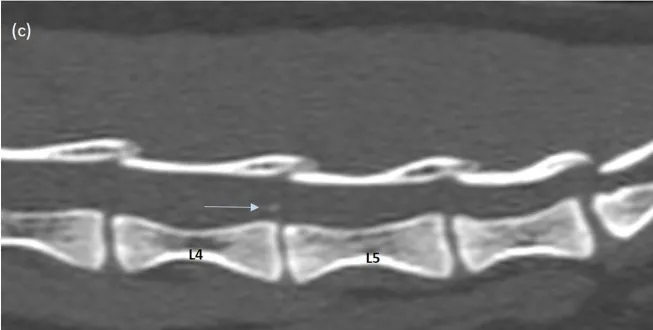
Sagittal. Images of the lumbar spinal cord (acquired in a bone algorithm, and ,displayed in a bone window).
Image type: radiology (ct)